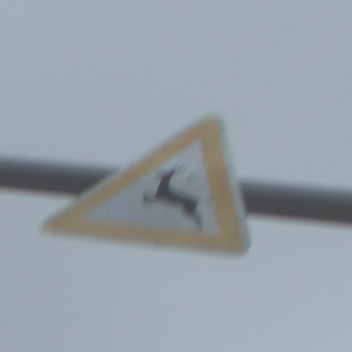
Verkehrszeichen: WildwechselRechts
Umgebung: Outdoor, Suburban
Tageszeit: Midday
Wetter: Overcast
Licht: Natural
Jahreszeit: NotSpecified
Kontrast: LowContrast